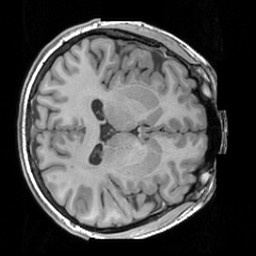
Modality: T1w
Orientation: axial
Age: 21
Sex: female
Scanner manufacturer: siemens
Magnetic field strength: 3 T
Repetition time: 1.63 s
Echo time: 0.00311 s